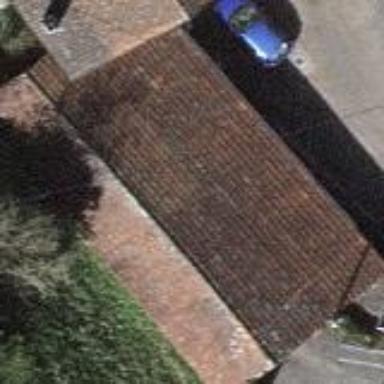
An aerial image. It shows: Building with gabled roof made of tiles.